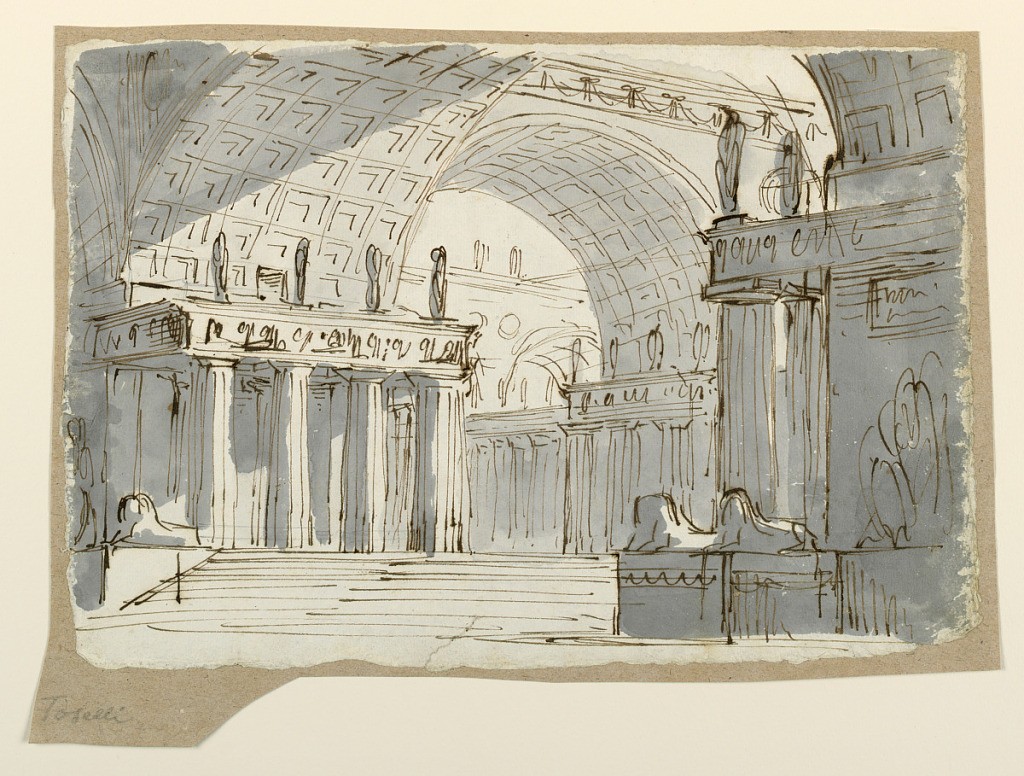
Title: Stage Design, Vaulted Classical Building
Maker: Angelo Toselli, ca. 1765? – 1826
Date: ca. 1800
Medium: Pen and brown ink, brush and gray wash on wove paper, laid down
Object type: Drawing
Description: Horizontal rectangle. Antique building with vaults supported by columns, coffered ceilings, stairs leading up.